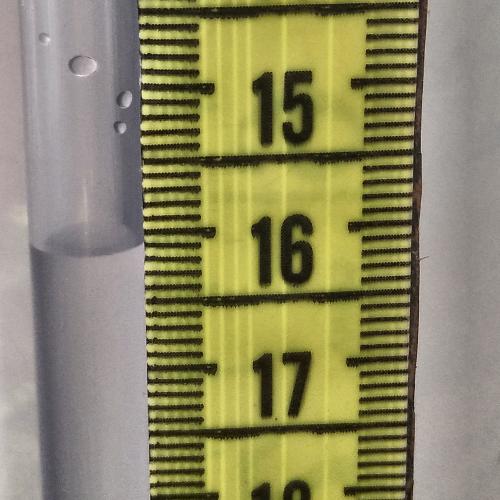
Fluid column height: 16.1 cm